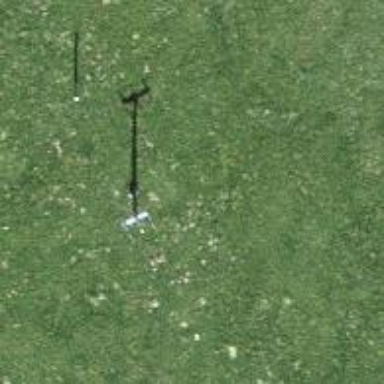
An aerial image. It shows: Power pole.